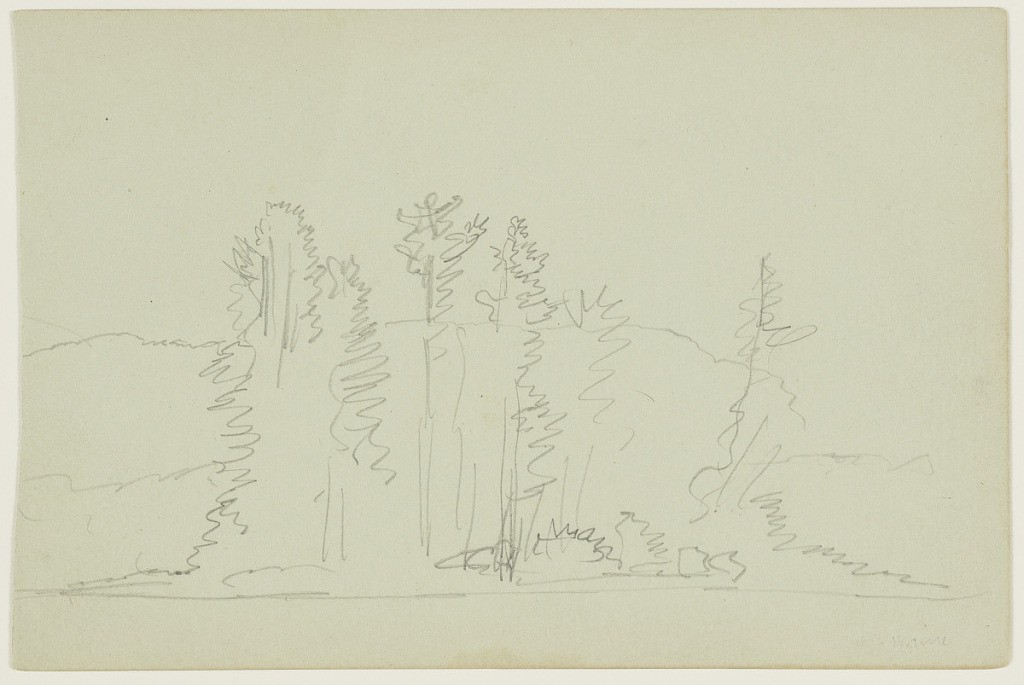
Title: Wooded Lakeshore
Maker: Frederic Edwin Church, American, 1826–1900
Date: possibly 1856
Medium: Graphite on gray-green wove paper
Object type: Drawing
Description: Landscape sketch showing a view of trees and vegetation the far shoreline a lake in a mountainous landscape, possibly in Maine. The water's surface is visible along the lower margin before it meets the shoreline just above. At least seven tall trees stand on the shore, surrounded by other indistinct vegetation and undergrowth. In the background, the outline of a distant mountain range is shown.